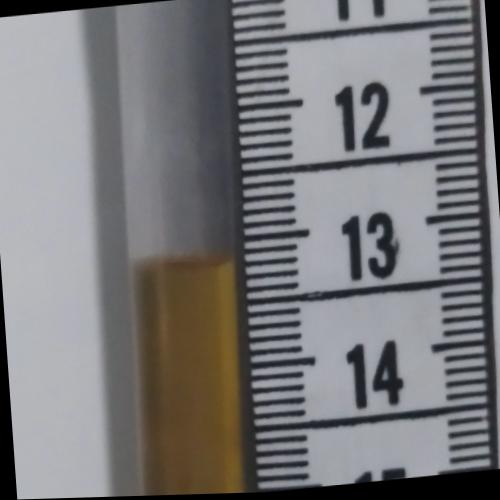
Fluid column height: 13.2 cm